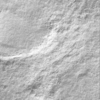
Label: not_dusty